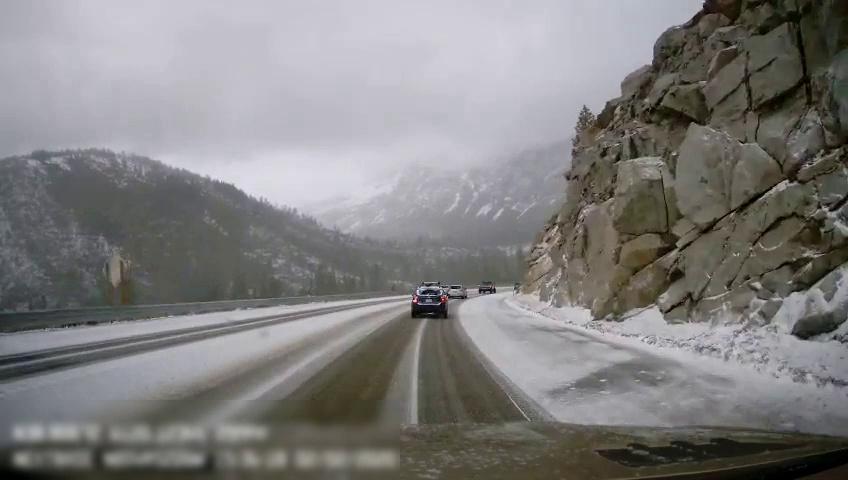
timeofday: Day
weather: Snowy
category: Drivable Space
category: Vehicles | Car
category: Vehicles | Truck
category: Vehicles | Car
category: Lanes | Current Lane
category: Traffic | Signs